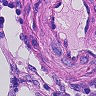
Metastatic tissue present: no